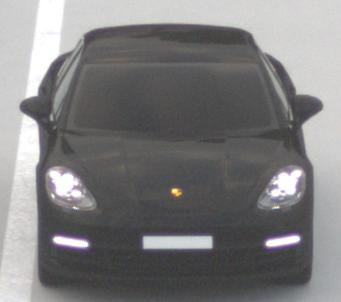
Make: Porsche
Model: Panamera
Detailed model: Panamera (971)
Model produced from: 2016/11
Model produced until: 2018/08
Doors: 5
Color: black
Road condition: dry road
Daytime: morning or afternoon
Contrast: low contrast